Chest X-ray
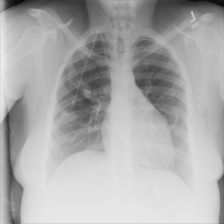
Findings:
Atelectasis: negative
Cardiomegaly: negative
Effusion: negative
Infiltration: positive
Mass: negative
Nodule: negative
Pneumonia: negative
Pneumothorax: negative
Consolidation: negative
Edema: negative
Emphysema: negative
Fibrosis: negative
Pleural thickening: negative
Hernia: negative